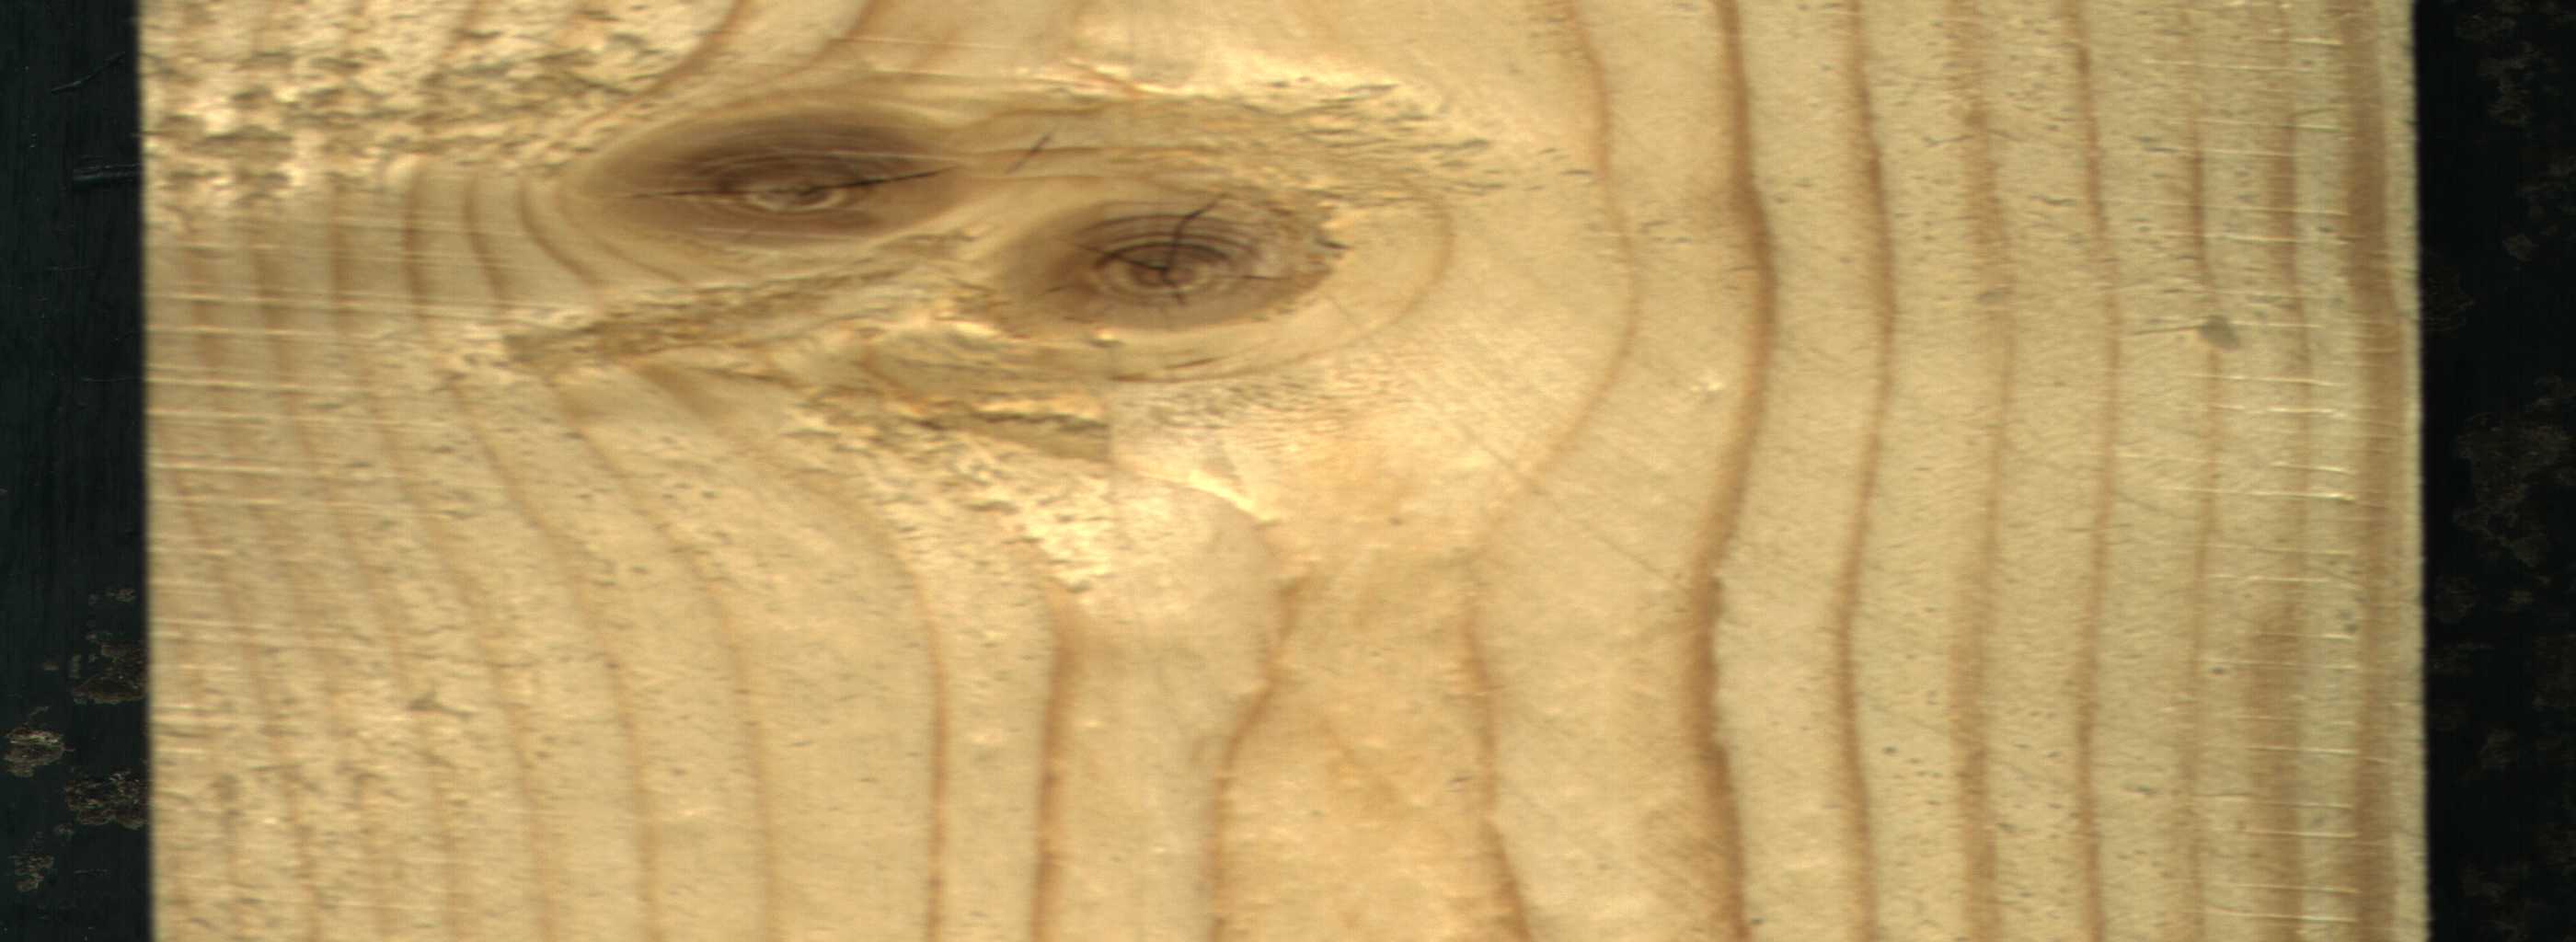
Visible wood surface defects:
knot_with_crack
Live_Knot